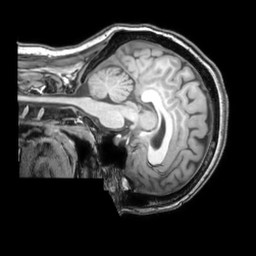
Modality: T1w
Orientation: sagittal
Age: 23
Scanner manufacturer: philips
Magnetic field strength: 3 T
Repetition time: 0.007 s
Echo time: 0.003501 s